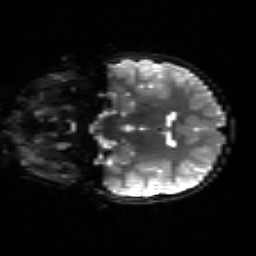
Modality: sbref
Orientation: coronal
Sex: male
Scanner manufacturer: siemens
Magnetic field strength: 3 T
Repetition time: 5 s
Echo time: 0.071 s